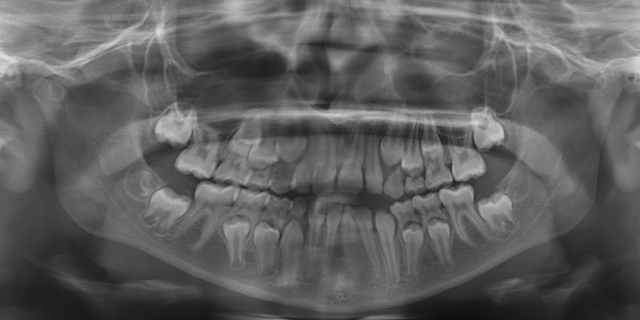
adult